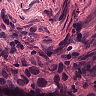
Metastatic tissue present: yes